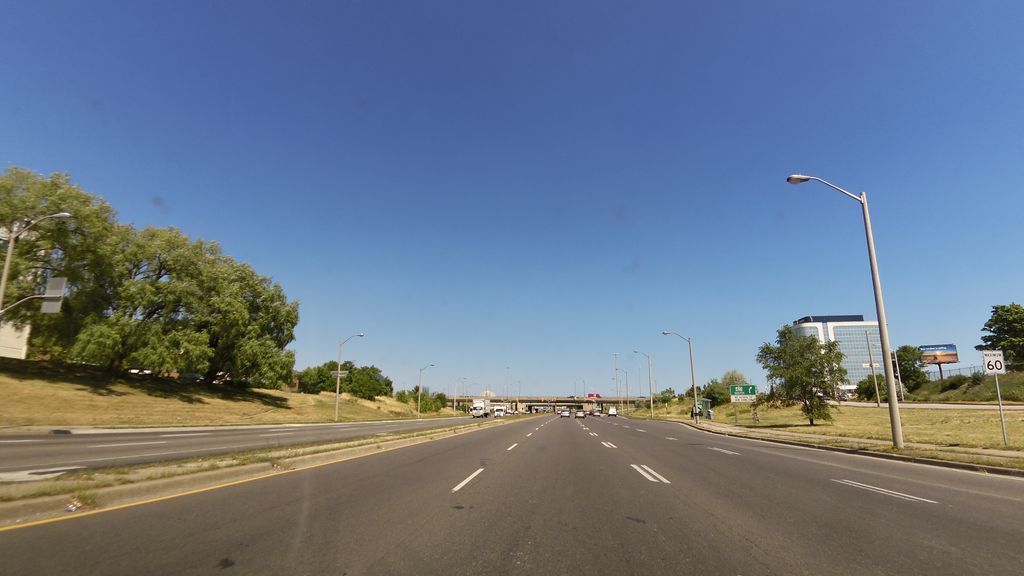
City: toronto